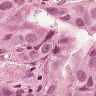
Metastatic tissue present: yes